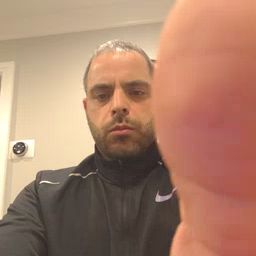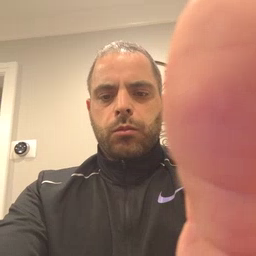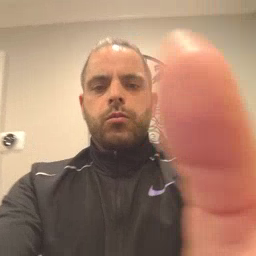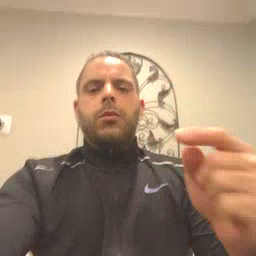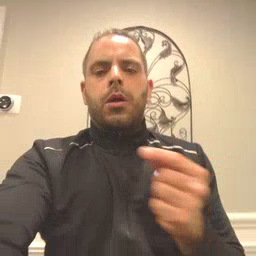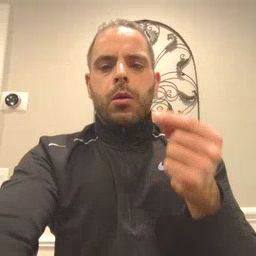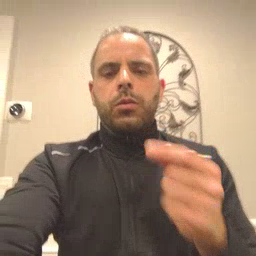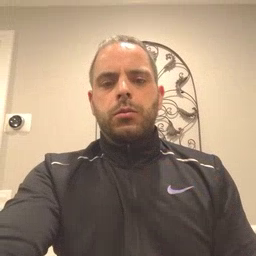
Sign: owie